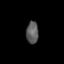
Tissue: lung
Cell type: T cells
Senescence score: 0.1875
Nuclear area (px): 265
Mean DAPI intensity: 91.487